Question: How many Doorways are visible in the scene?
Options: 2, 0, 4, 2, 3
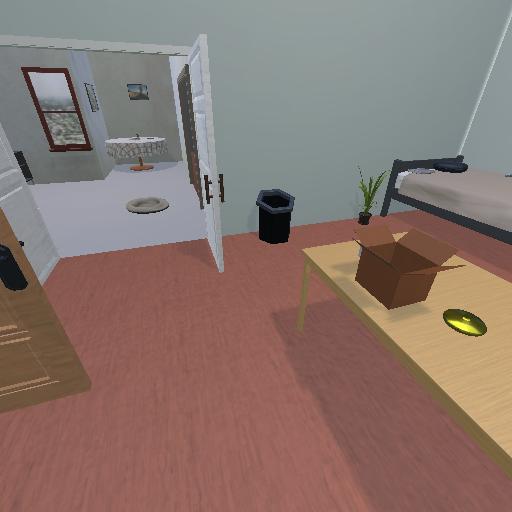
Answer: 2